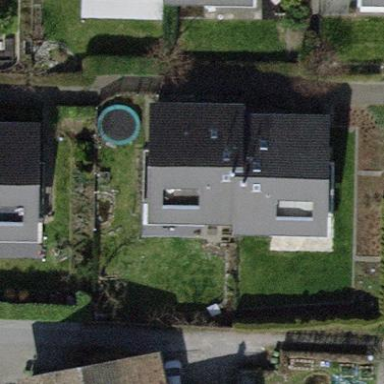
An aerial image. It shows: Semidetached house.